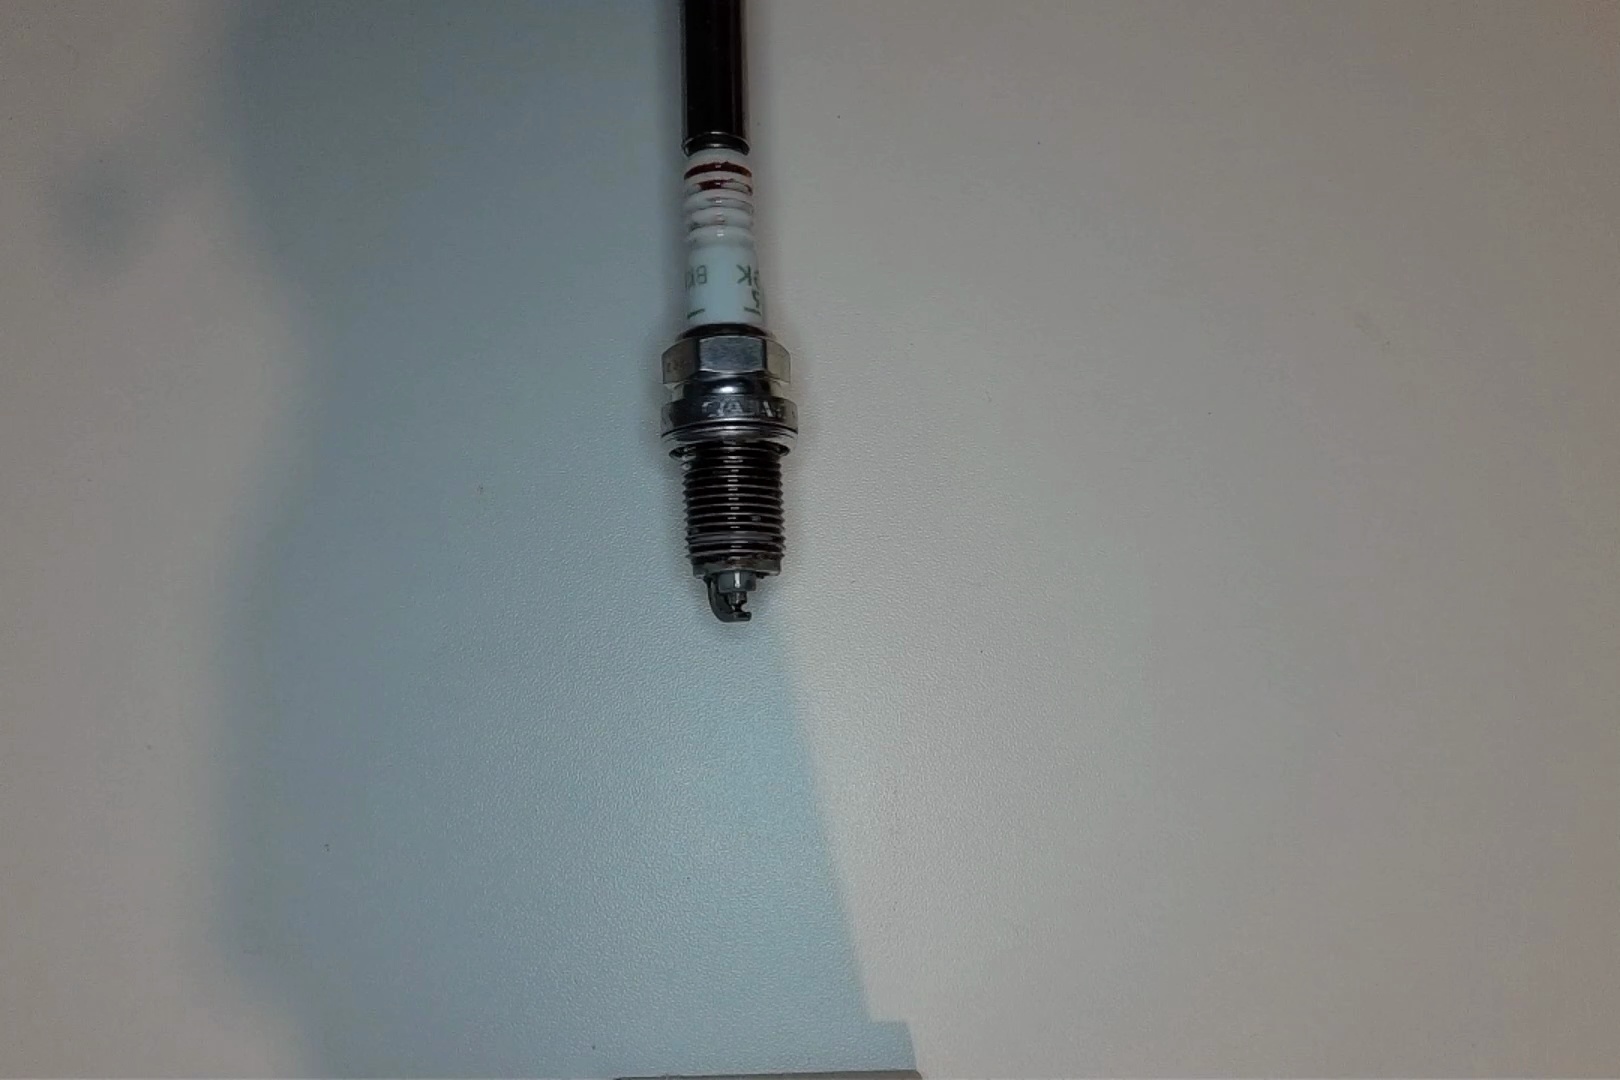
Label: anomaly